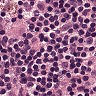
Metastatic tissue present: no